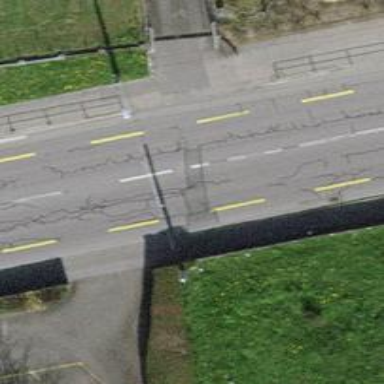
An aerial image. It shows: Secondary road with asphalt surface. It includes cycle lane and trolley wires.